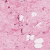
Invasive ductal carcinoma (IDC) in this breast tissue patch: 0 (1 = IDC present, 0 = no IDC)